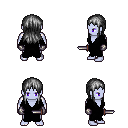
a pixel art fantasy rpg character, male body template, dark elf, purple skin, black robe, white pants, gray unkempt hairstyle, metal gloves, dagger, four views (front, back, left, right), 2x2 character sprite sheet, small pixel art, hard edges, no anti-aliasing